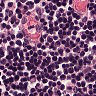
Metastatic tissue present: no